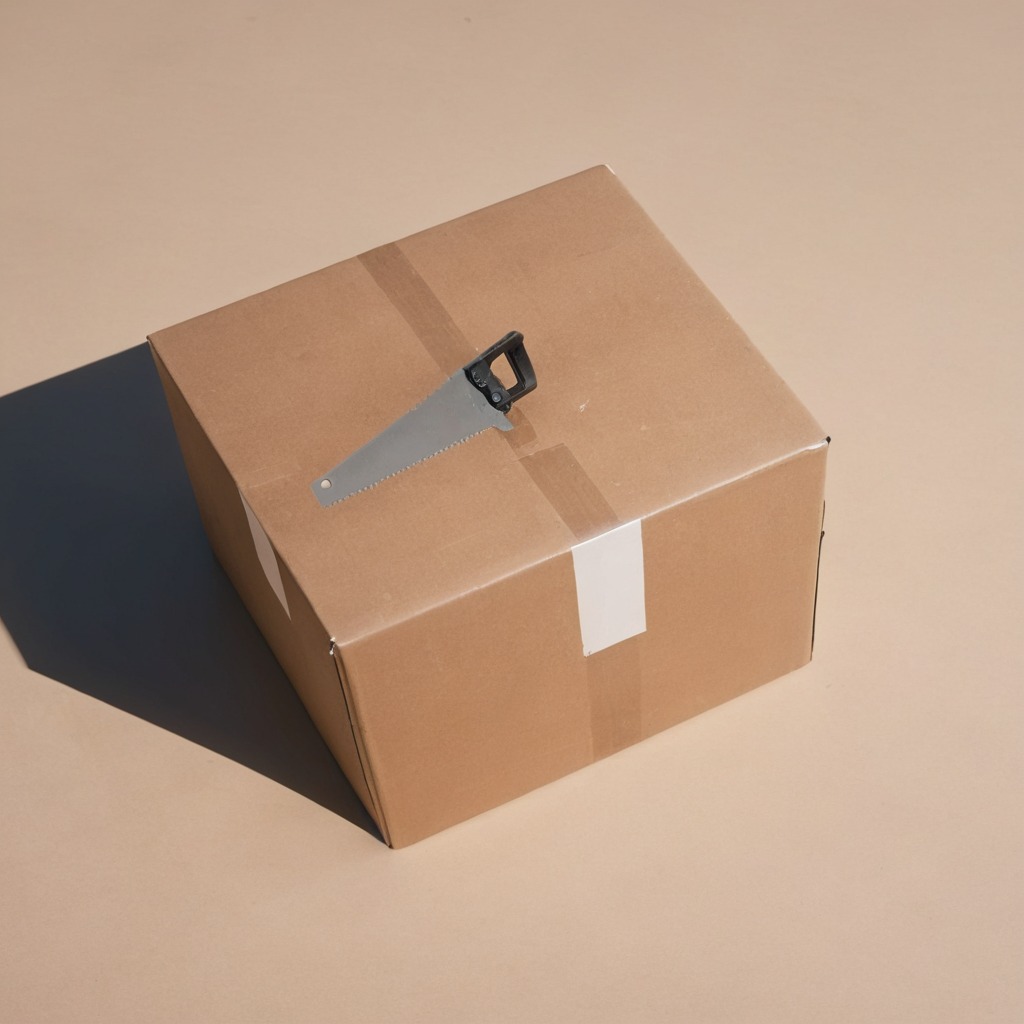
A handheld metal saw is lying on the clean dry cardboard box surface in an outdoor workshop during daytime bright natural light soft shadows slightly creased but